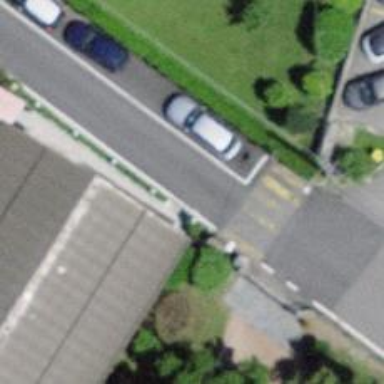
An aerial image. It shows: Bump for traffic calming.